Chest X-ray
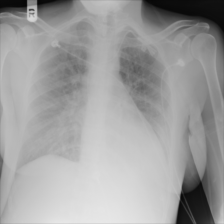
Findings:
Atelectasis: positive
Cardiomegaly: negative
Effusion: negative
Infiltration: positive
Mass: negative
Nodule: negative
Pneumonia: negative
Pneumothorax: negative
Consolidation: negative
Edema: negative
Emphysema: negative
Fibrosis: negative
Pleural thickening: negative
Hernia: negative